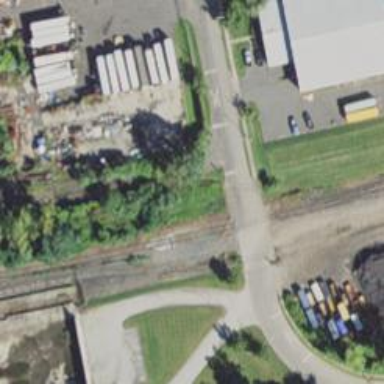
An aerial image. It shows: Level crossing along the railway.